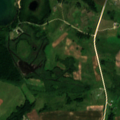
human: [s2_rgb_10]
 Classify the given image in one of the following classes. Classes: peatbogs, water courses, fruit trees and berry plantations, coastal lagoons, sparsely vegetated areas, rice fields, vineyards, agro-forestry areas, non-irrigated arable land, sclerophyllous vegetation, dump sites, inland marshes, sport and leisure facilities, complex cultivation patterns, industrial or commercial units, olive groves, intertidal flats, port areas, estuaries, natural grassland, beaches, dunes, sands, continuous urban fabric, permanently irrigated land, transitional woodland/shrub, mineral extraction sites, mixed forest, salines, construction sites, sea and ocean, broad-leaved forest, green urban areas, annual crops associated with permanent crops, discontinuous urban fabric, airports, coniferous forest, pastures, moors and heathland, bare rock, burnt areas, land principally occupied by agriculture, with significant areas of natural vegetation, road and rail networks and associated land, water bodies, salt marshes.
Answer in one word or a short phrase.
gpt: non-irrigated arable land, pastures, complex cultivation patterns, transitional woodland/shrub, inland marshes, water bodies